Field crop: maize
Growth stage: 2
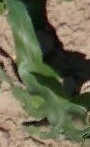
Species: maize